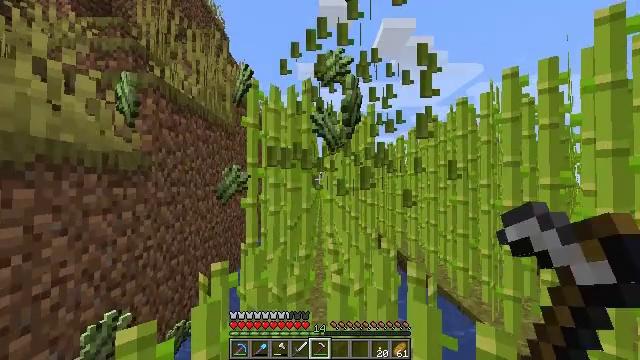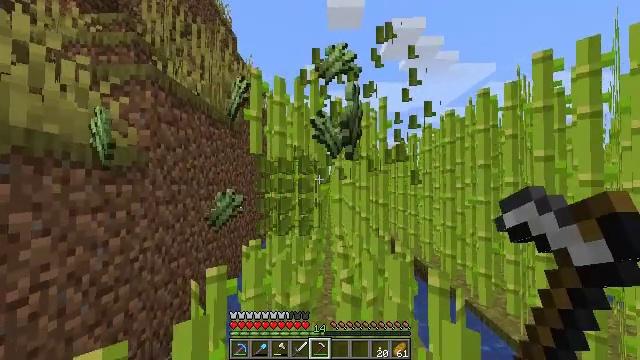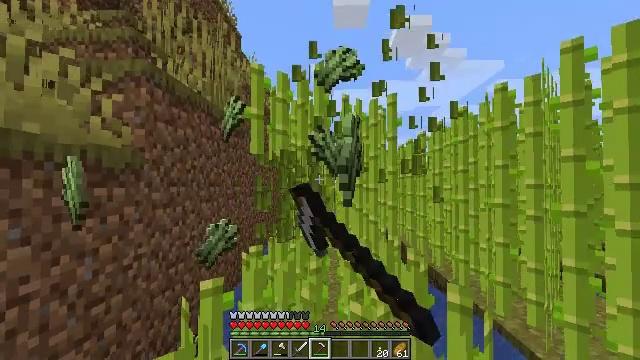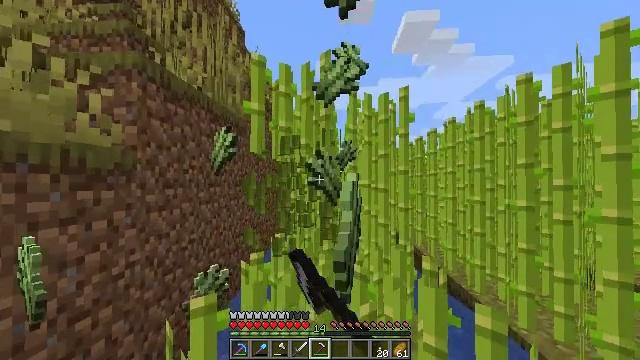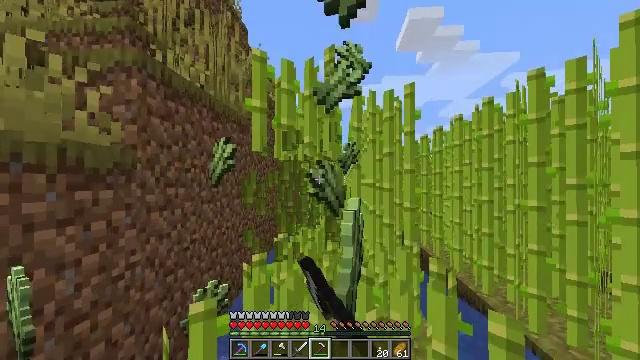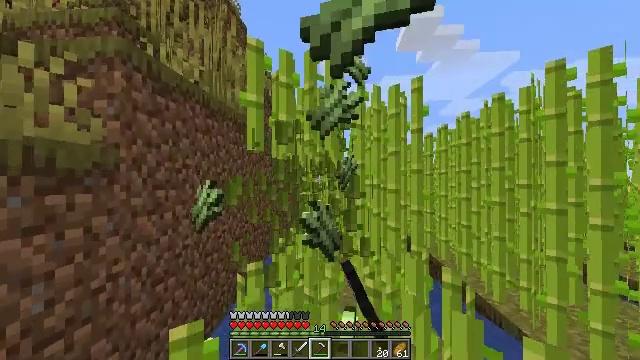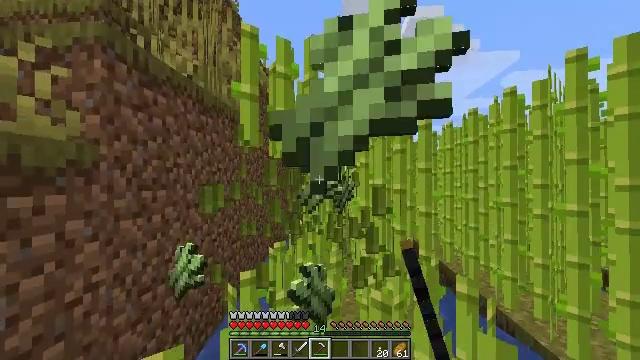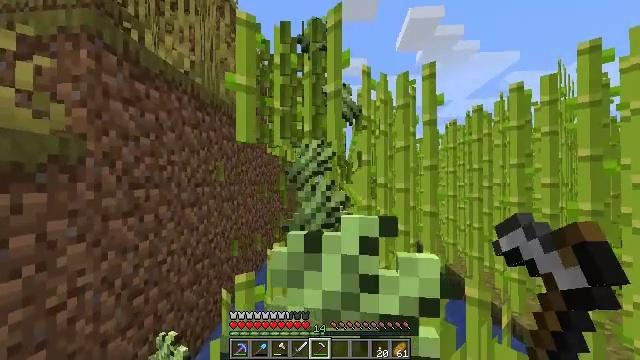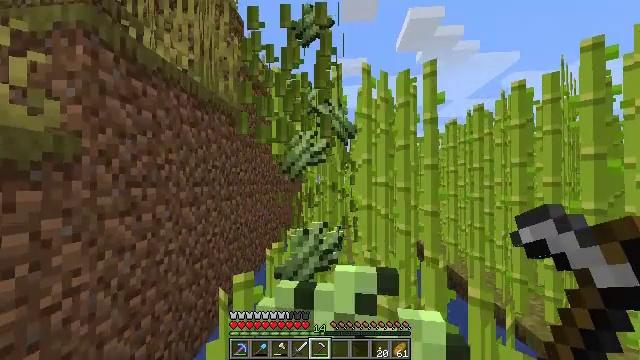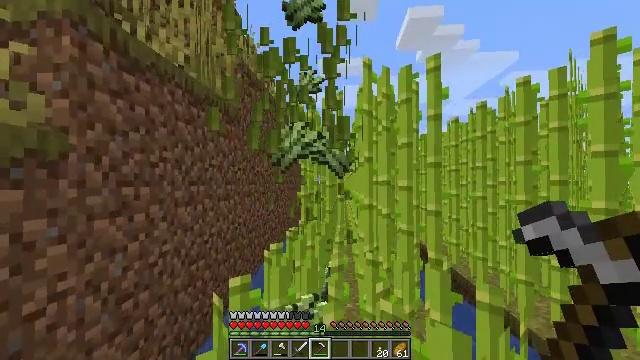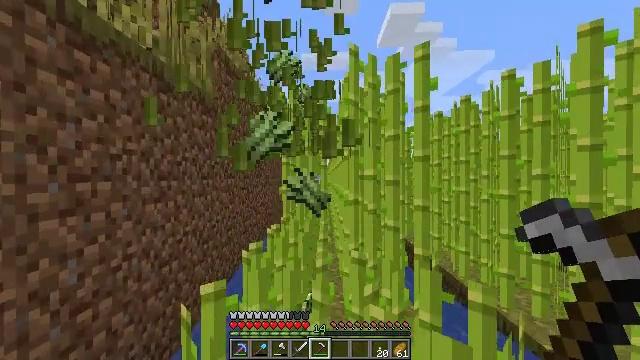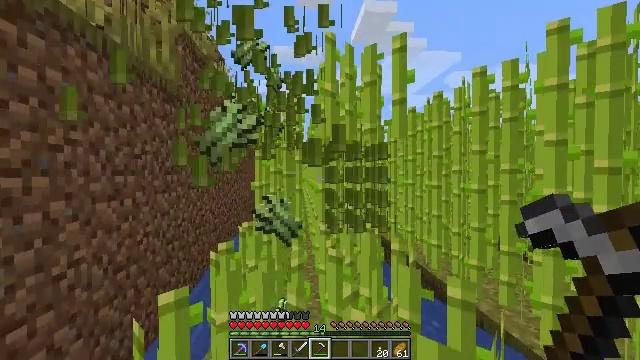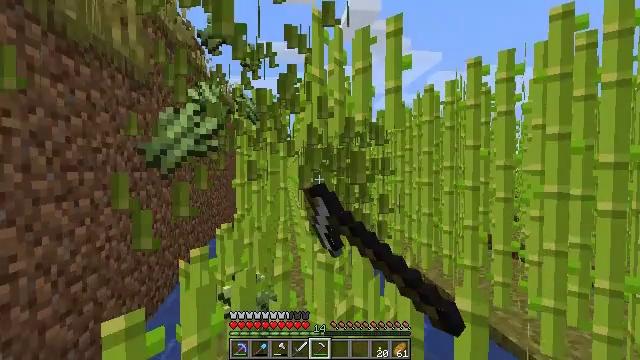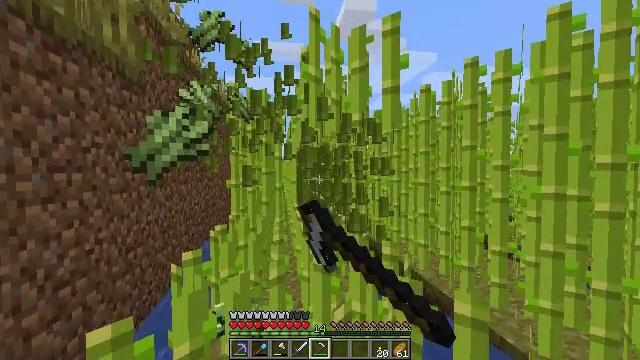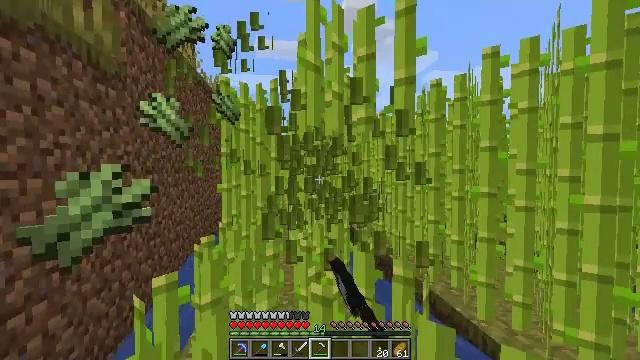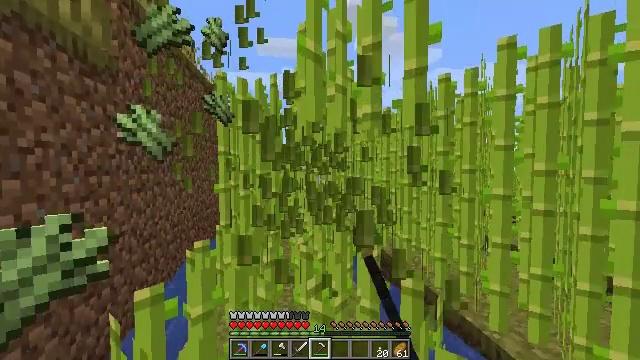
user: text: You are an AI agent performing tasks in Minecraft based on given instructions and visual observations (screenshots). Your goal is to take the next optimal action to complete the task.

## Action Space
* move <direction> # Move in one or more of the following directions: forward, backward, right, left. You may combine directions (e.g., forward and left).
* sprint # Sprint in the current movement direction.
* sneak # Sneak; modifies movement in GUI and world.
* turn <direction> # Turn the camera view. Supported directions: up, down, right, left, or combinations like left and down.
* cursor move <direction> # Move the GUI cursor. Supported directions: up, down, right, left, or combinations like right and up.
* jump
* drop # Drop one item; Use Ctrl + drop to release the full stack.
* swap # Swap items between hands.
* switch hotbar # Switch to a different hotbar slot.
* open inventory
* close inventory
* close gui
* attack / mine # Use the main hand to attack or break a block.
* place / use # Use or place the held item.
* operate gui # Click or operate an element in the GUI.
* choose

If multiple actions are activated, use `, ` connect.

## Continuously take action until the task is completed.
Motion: motion action
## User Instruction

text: Gather sugar cane for crafting.
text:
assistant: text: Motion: move forward, turn left, attack / mine
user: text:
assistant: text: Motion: move forward, turn left, attack / mine
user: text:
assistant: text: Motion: move forward, turn left, attack / mine
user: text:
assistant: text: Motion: move forward, attack / mine
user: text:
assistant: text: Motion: move forward, attack / mine
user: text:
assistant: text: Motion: attack / mine
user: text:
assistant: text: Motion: attack / mine
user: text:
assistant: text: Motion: attack / mine
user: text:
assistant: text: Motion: move forward, attack / mine
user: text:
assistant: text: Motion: move forward, turn right and down, attack / mine
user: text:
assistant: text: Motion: move forward, turn right and down, attack / mine
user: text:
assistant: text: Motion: move forward, turn right, attack / mine
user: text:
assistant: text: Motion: move forward, attack / mine
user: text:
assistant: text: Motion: move forward, attack / mine
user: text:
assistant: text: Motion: move forward, attack / mine
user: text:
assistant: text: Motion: move forward and move left, turn left, attack / mine
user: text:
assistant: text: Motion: move forward and move left, turn left, attack / mine
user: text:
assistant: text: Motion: move forward and move left, attack / mine
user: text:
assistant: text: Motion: move forward and move left, attack / mine
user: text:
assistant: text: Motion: move forward, attack / mine
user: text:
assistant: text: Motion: move forward, attack / mine
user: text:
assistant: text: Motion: move forward, attack / mine
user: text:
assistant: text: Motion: move forward, attack / mine
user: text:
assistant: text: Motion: move forward, attack / mine
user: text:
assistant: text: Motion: move forward, turn right, attack / mine
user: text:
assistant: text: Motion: move forward, turn right, attack / mine
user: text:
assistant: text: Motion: move forward, attack / mine
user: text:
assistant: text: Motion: move forward and move left, attack / mine
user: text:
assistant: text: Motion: move forward and move left, attack / mine
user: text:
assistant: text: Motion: move forward and move left, attack / mine